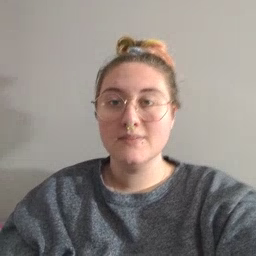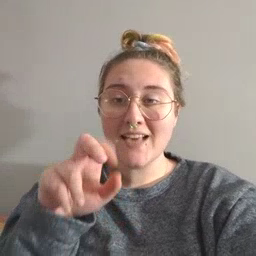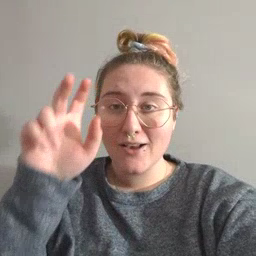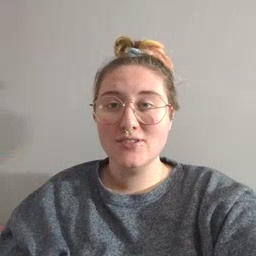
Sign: stairs